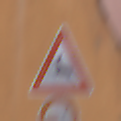
Verkehrszeichen: WildwechselRechts
Zusatzzeichen unten: VerbotUeberholenEinspurigeFahrzeuge
Umgebung: Outdoor, Urban
Tageszeit: Midday
Wetter: Overcast
Licht: Natural
Jahreszeit: NotSpecified
Kontrast: LowContrast